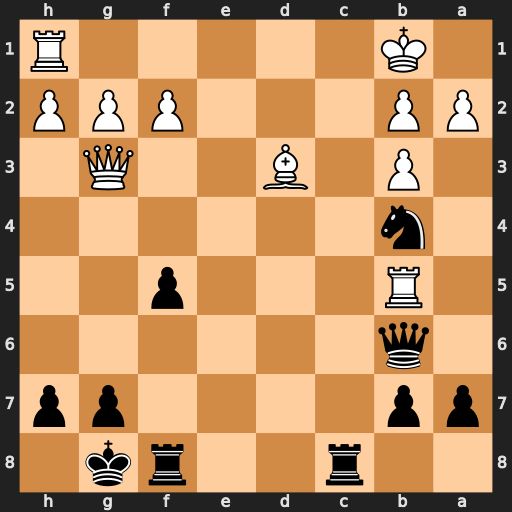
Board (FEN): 2r2rk1/pp4pp/1q6/1R3p2/1n6/1P1B2Q1/PP3PPP/1K5R
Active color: b
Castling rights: -
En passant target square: -
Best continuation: Qd4 Rxb4 Qxb4